Question: I have the next issue : in the plugin's console is highlighted only the file name, but not the line. However, when I click on the link, the editor opens the specified file, and the cursor is placed in the specified line :

The RegexpFilter is initialised in the next way :
'''
console.addMessageFilter(new RegexpFilter(project, RegexpFilter.FILE_PATH_MACROS + ":" + RegexpFilter.LINE_MACROS));
'''
Thank you in advance.
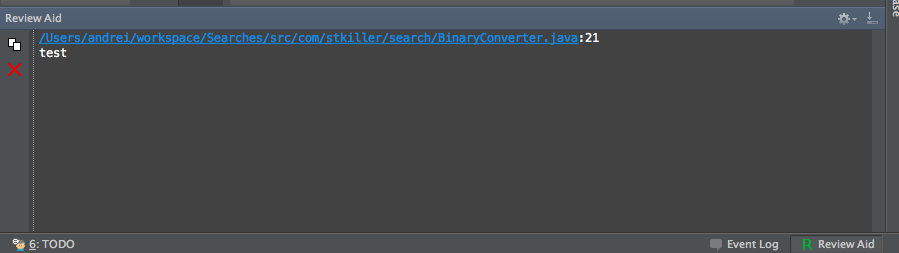
Answer: This behavior is by design of the 'RegexpFilter' implementation, see how the <URL>.
Line number is not highlighted, only the file path. If you want it to be highlighted as well, create your own 'Filter' implementation that will use different logic for the result highlighting.